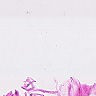
Metastatic tissue present: no